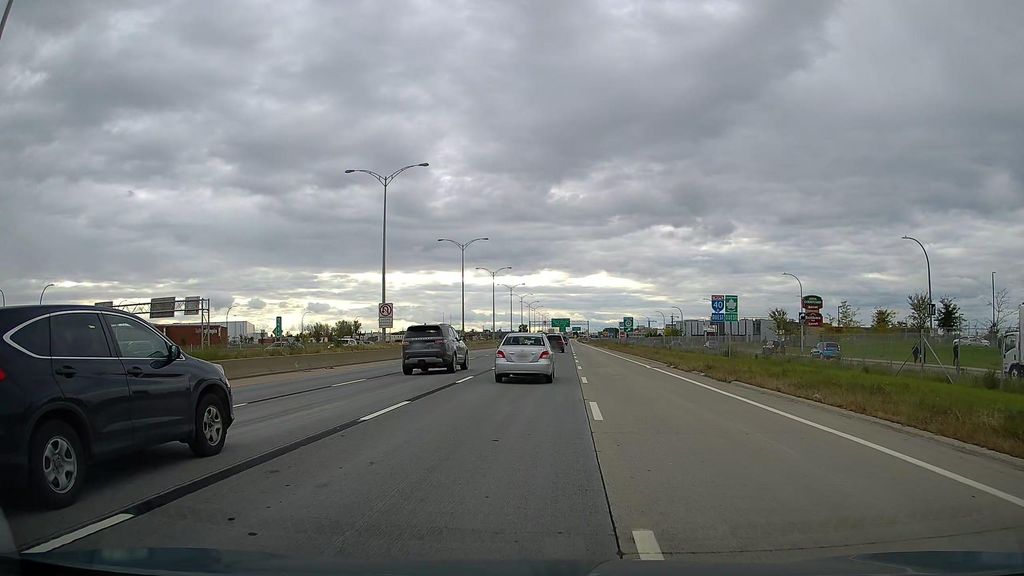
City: montreal